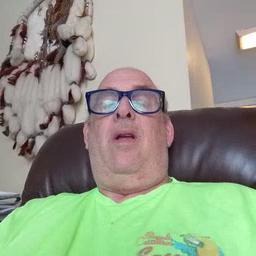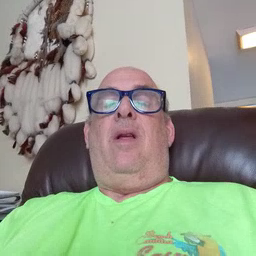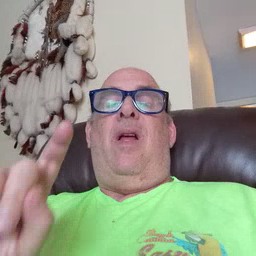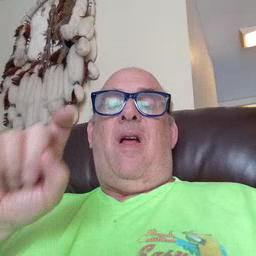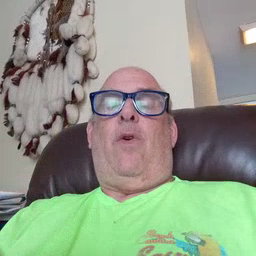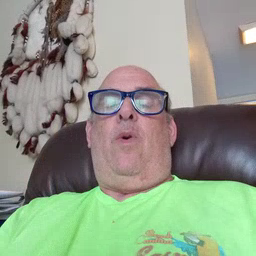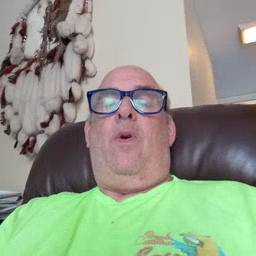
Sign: haveto